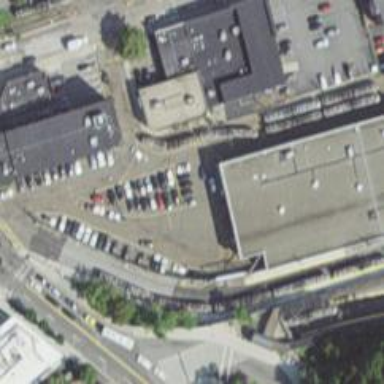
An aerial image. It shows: Light rail service yard with electrified contact lines.